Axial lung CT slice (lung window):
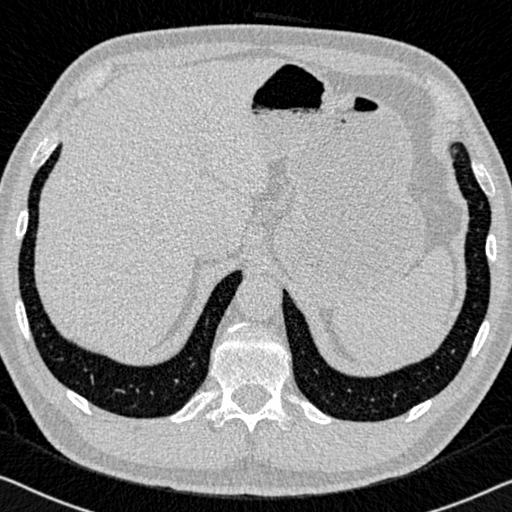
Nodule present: no